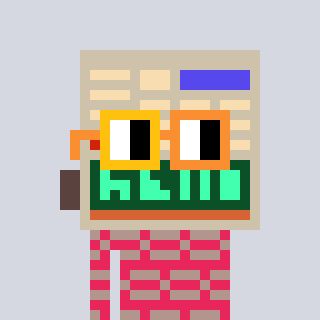
a pixel art character with square yellow and orange glasses, a calculator-shaped head and a redpinkish-colored body on a cool background